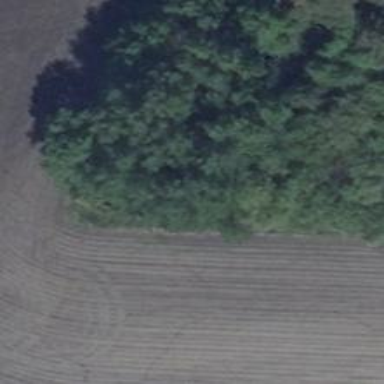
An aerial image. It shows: Hunting stand.